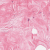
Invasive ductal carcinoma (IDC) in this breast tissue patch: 0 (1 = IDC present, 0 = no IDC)